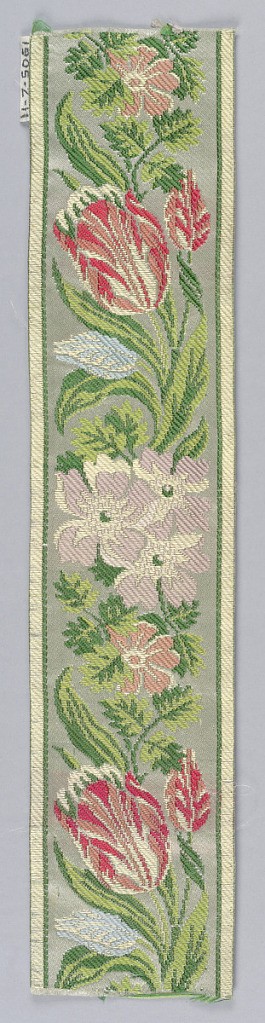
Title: Border
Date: early–mid-19th century
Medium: silk Technique: woven
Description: Multi-colored design of tulips and other flowers arranged on a curving stem on a gray ground with a white border.